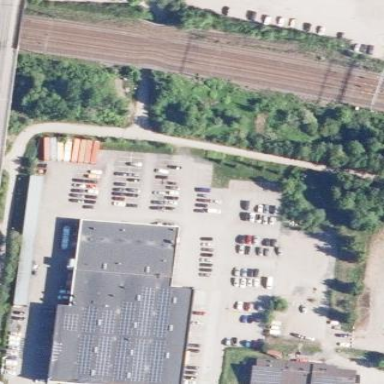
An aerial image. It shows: Industrial building housing car shop.